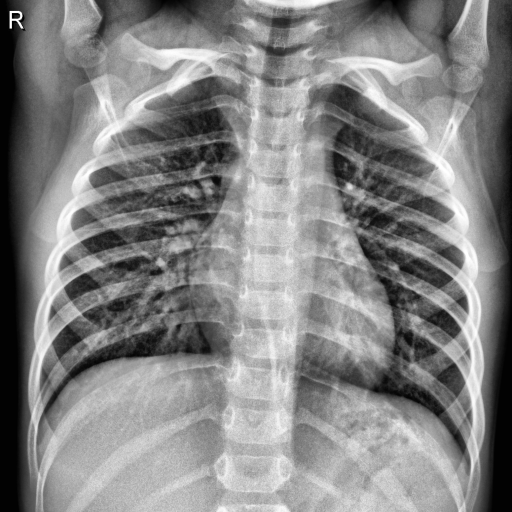
Finding: NORMAL